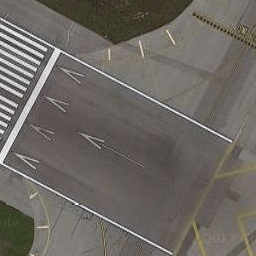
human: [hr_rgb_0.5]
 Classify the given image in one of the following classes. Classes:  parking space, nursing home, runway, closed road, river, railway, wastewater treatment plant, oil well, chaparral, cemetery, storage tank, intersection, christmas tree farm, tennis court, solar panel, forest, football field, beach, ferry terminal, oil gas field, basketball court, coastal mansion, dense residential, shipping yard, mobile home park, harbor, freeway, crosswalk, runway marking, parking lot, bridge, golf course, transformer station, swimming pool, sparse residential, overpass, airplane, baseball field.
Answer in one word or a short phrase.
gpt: runway